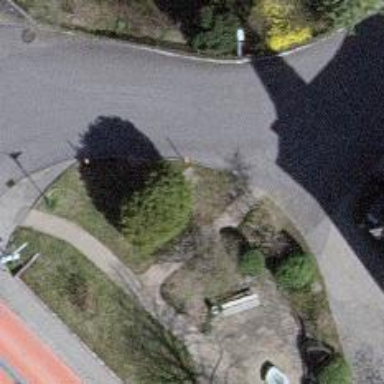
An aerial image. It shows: Red bench.